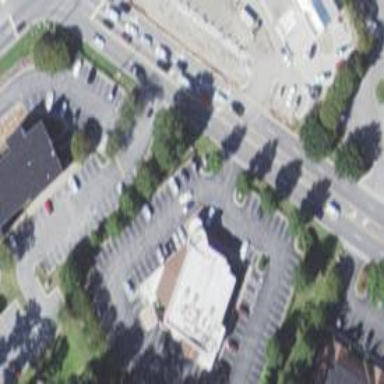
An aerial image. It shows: Parking aisle designated as service road.